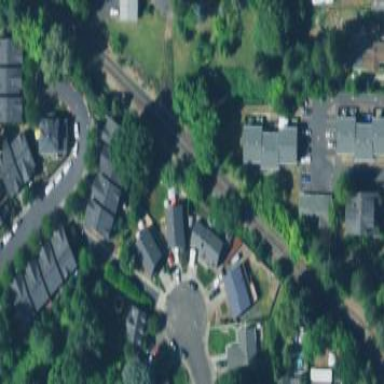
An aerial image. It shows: Rural residential area.